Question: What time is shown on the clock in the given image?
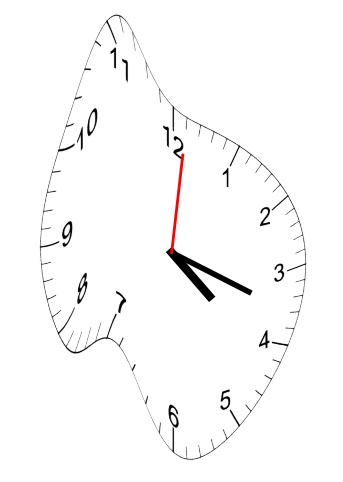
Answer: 04:18:01